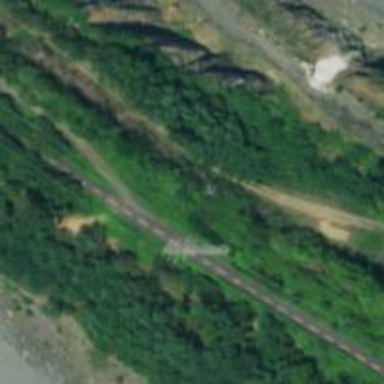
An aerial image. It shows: Asphalt cycleway running alongside abandoned railway line.